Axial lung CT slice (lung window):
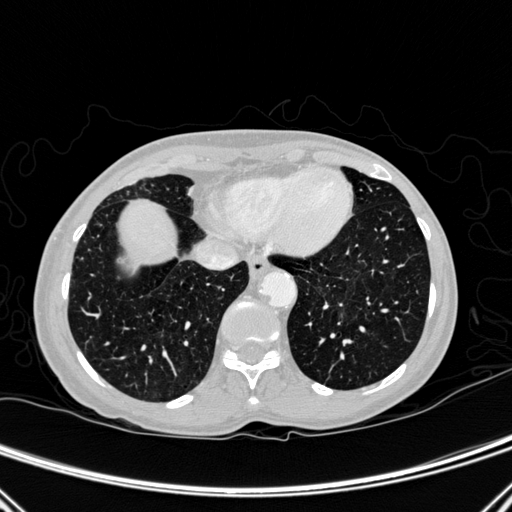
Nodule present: no